Question: I'm using fcm and firebase_messaging to send push notification to flutter app, and want to custom permission message when executing FirebaseMessaging().requestNotificationPermissions for ios remote notification.
Now I have permission dialog below

How to custom '"" Would Like to Send You Notifications', 'Notifications may include alerts, sounds, and icon...', and 'Don't Allow/Allow'? Does anyone any idea?
and my code
'''
final FirebaseMessaging _firebaseMessaging = FirebaseMessaging();
await _firebaseMessaging.requestNotificationPermissions(
const IosNotificationSettings(
sound: true, badge: true, alert: true));
await _firebaseMessaging.onIosSettingsRegistered.listen((settings) {
debugPrint('Settings registered: $settings');
});
'''
Here's my 'flutter doctor -v' result
'''
[] Flutter (Channel stable, v1.12.13+hotfix.5, on Mac OS X 10.15.1 19B88, locale ja-JP)
* Flutter version 1.12.13+hotfix.5 at /usr/local/bin/flutter
* Framework revision 27321ebbad (6 weeks ago), 2019-12-10 18:15:01 -0800
* Engine revision 2994f7e1e6
* Dart version 2.7.0
[] Android toolchain - develop for Android devices (Android SDK version 29.0.2)
* Android SDK at /Users/shunmanabe/Library/Android/sdk
* Android NDK location not configured (optional; useful for native profiling support)
* Platform android-29, build-tools 29.0.2
* Java binary at: /Applications/Android Studio.app/Contents/jre/jdk/Contents/Home/bin/java
* Java version OpenJDK Runtime Environment (build 1.8.0_202-release-1483-b49-<PHONE>)
* All Android licenses accepted.
[] Xcode - develop for iOS and macOS (Xcode 11.3.1)
* Xcode at /Applications/Xcode.app/Contents/Developer
* Xcode 11.3.1, Build version 11C504
* CocoaPods version 1.8.4
[] Android Studio (version 3.5)
* Android Studio at /Applications/Android Studio.app/Contents
* Flutter plugin version 42.1.1
* Dart plugin version <PHONE>
* Java version OpenJDK Runtime Environment (build 1.8.0_202-release-1483-b49-<PHONE>)
[] VS Code (version 1.41.1)
* VS Code at /Applications/Visual Studio Code.app/Contents
* Flutter extension version 3.7.1
[] Connected device (1 available)
* iPhone 11 * 4B5E0CE0-8D25-49CC-BEBA-0BDE35991977 * ios *
com.apple.CoreSimulator.SimRuntime.iOS-13-3 (simulator)
* No issues found!
'''
Thanks in advance!
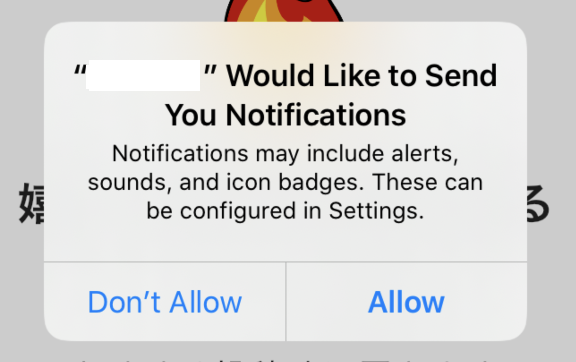
Answer: first update to the latest firebase messaging dependency in your pubspec.yaml file
'''
firebase_messaging: ^9.1.0
'''
then create an instance of firebase messaging
'''
final FirebaseMessaging firebaseMessaging = FirebaseMessaging.instance;
'''
then request for the permission
'''
Future initialize(context) async {
if (Platform.isIOS) {
firebaseMessaging.requestPermission(
alert: true,
announcement: false,
badge: true,
carPlay: false,
criticalAlert: false,
provisional: false,
sound: true,
);
}
'''
}